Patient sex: M
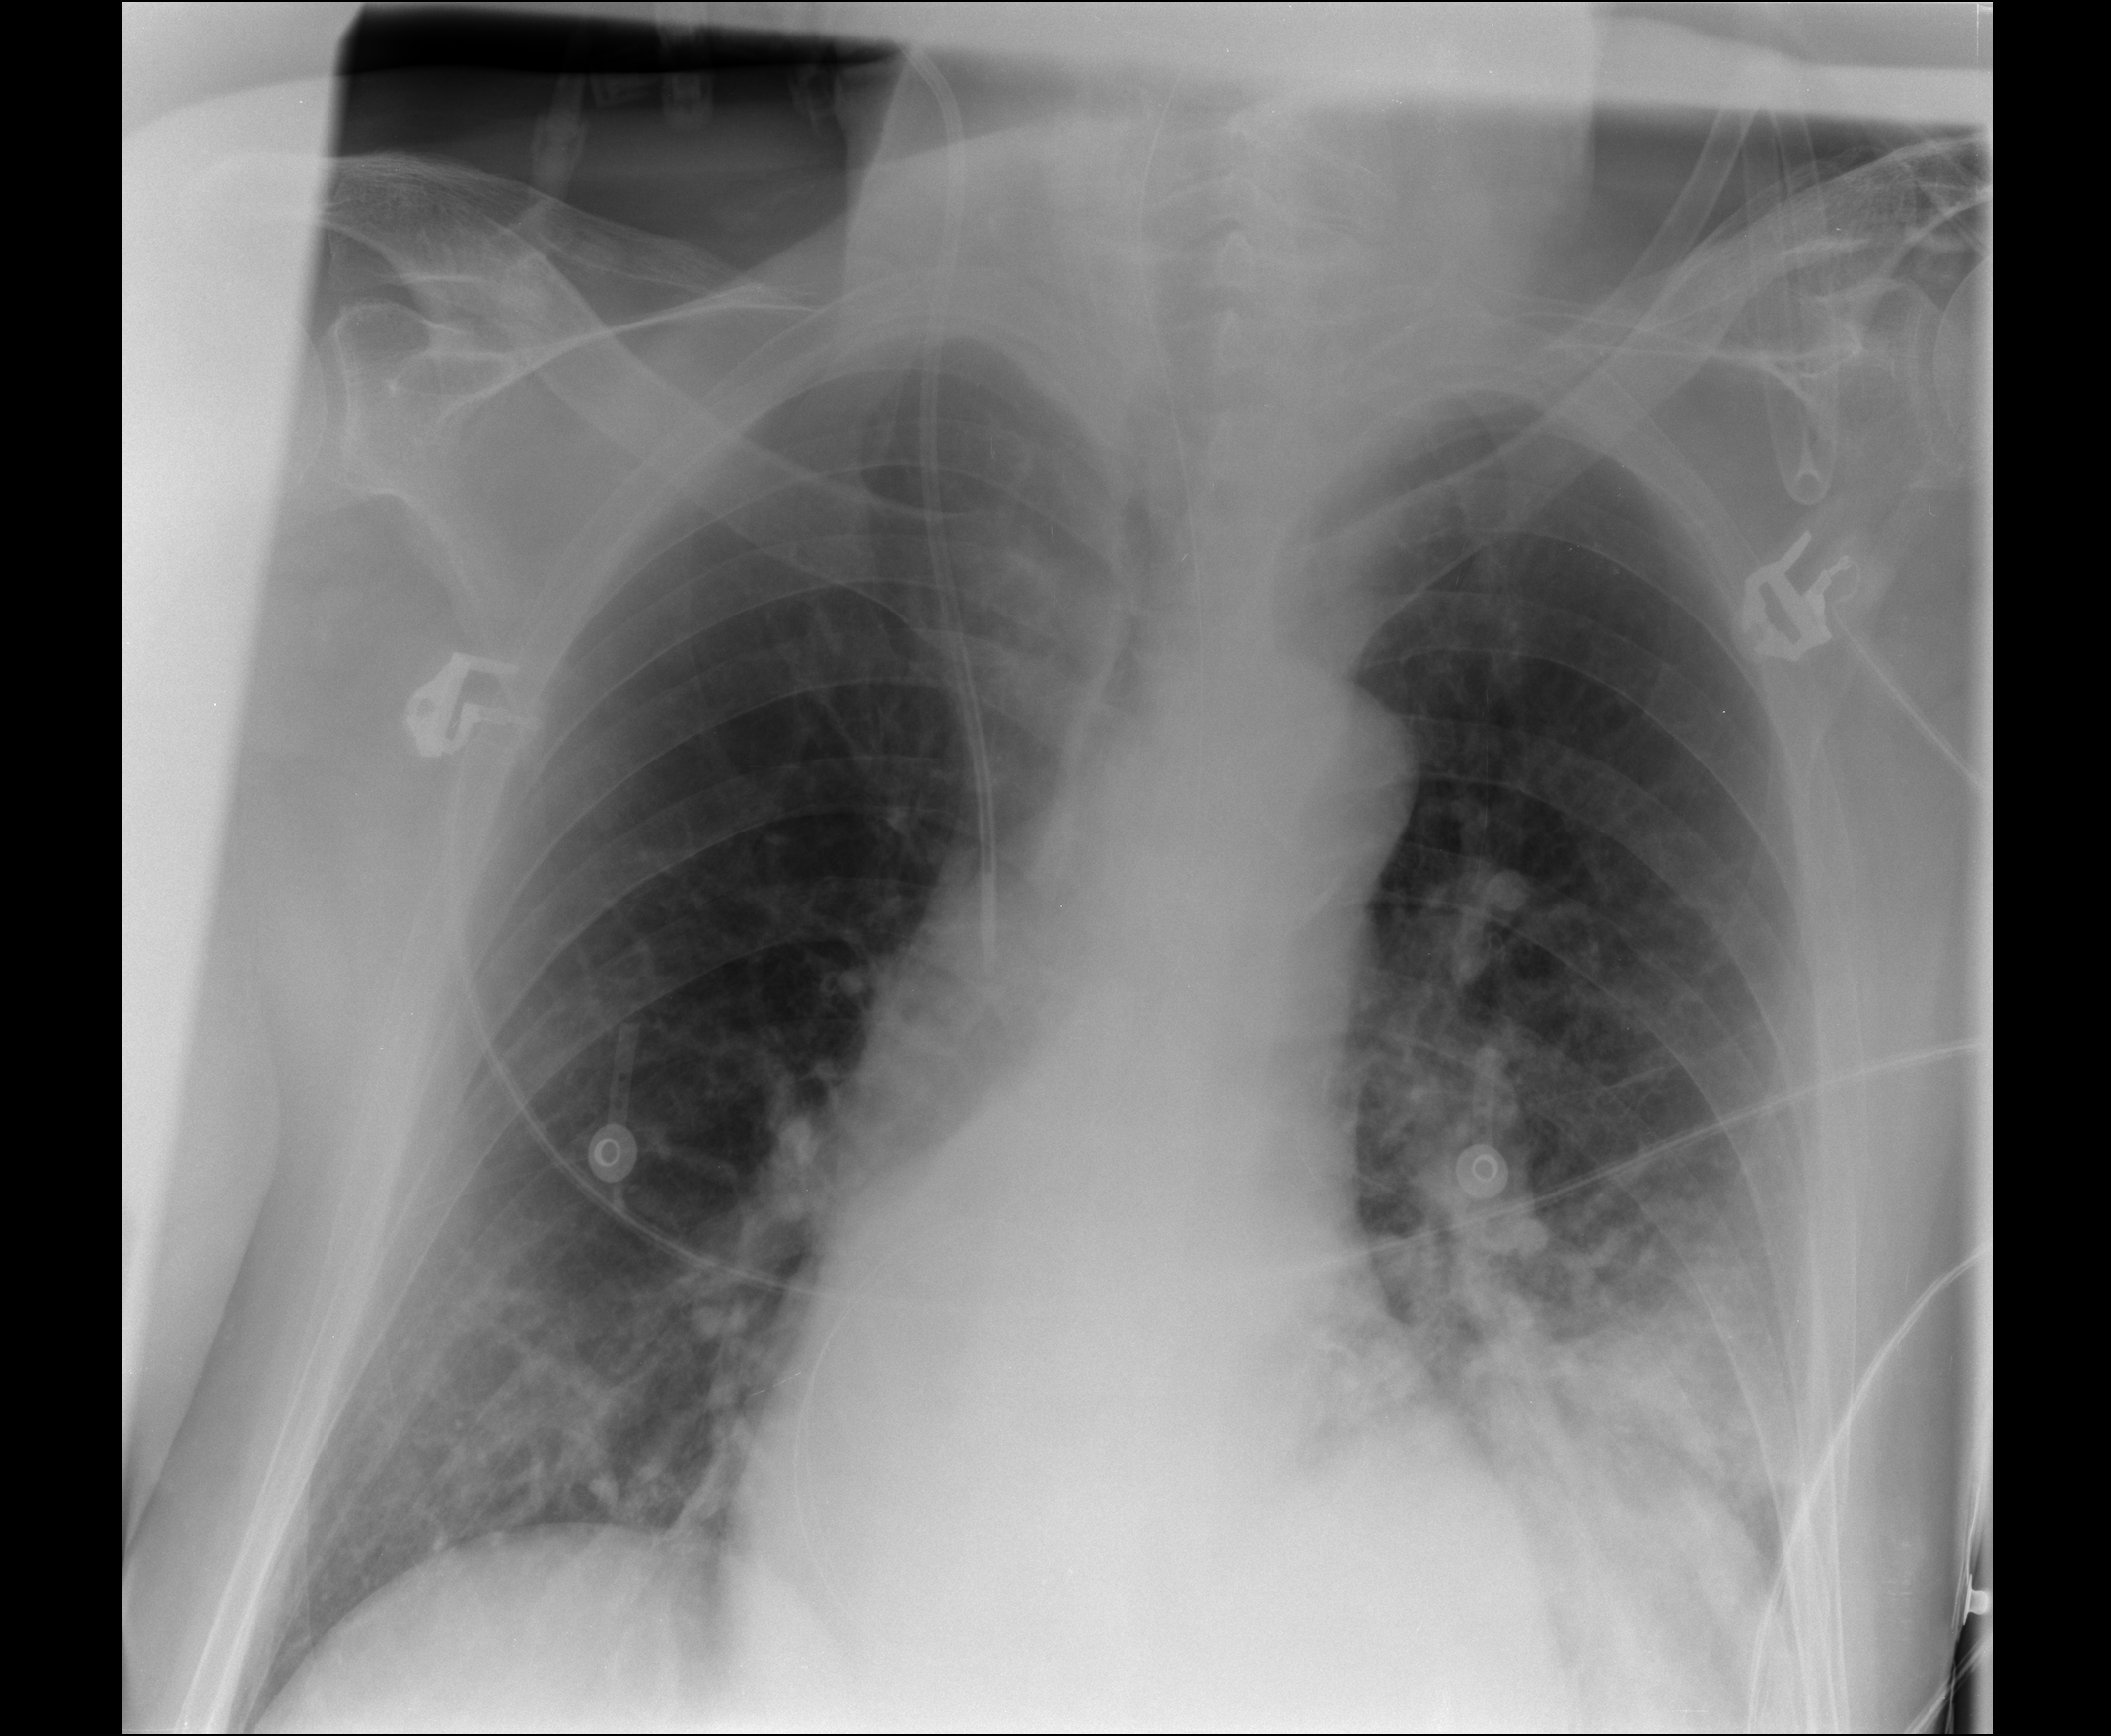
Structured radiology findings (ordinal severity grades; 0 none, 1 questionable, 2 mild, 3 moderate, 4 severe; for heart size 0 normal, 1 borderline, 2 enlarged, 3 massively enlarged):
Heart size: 0
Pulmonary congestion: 0
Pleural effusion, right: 0
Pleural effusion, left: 2
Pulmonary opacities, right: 0
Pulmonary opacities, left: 2
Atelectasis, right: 2
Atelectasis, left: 2